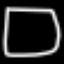
Label: square